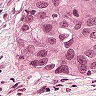
Metastatic tissue present: yes